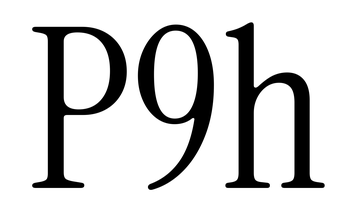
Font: InstrumentSerif-Regular